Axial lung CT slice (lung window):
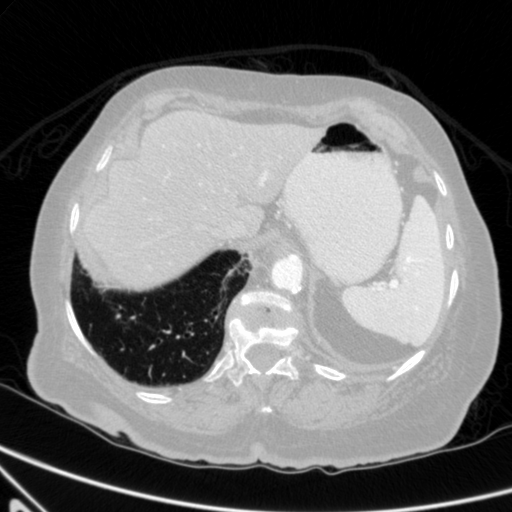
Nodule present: no